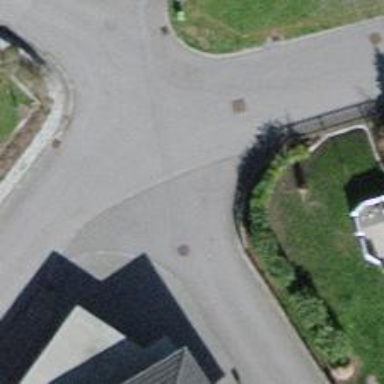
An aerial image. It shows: Paved residential road.